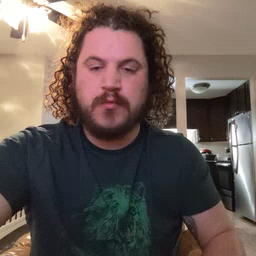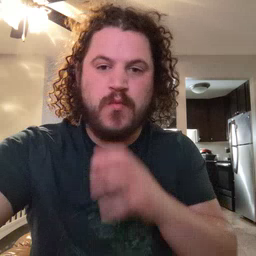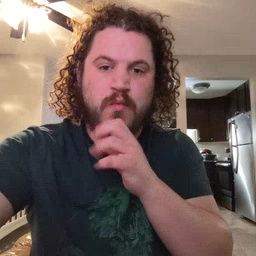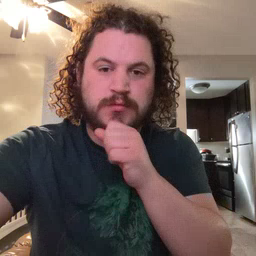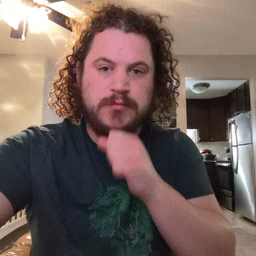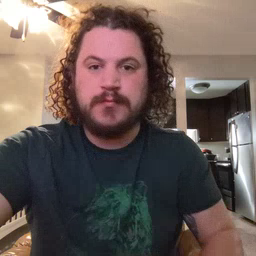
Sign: orange